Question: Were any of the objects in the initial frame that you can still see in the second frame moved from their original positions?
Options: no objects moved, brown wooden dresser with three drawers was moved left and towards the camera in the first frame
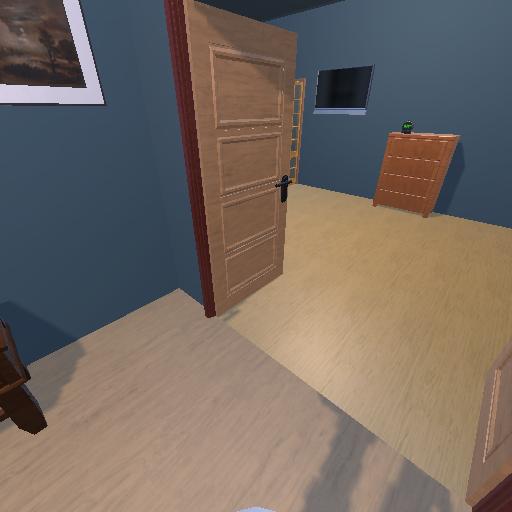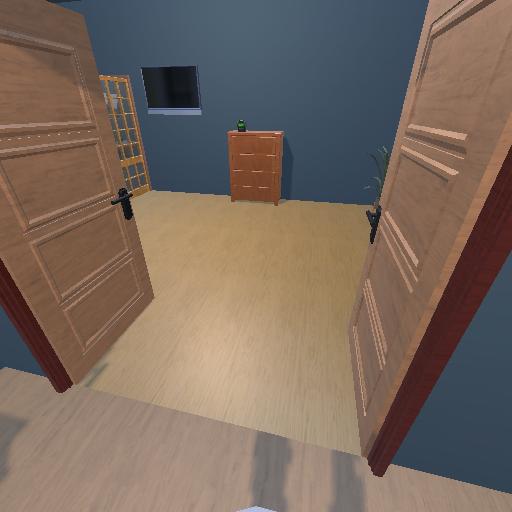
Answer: no objects moved